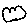
Label: cloud